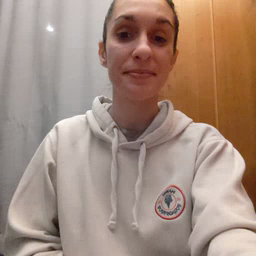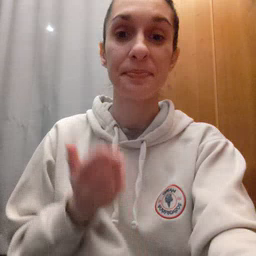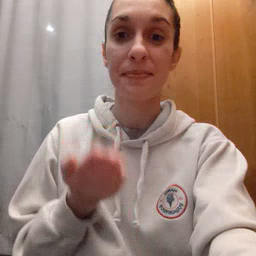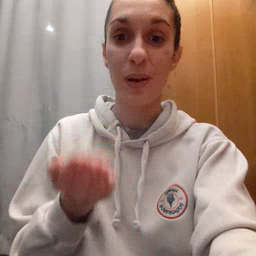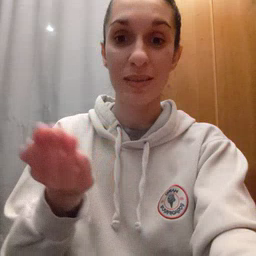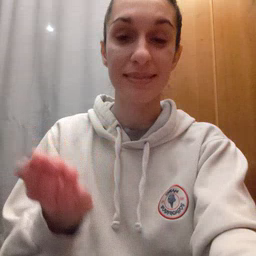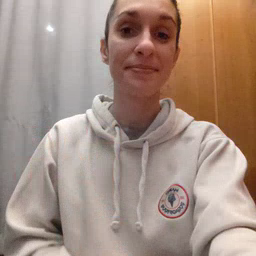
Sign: boat